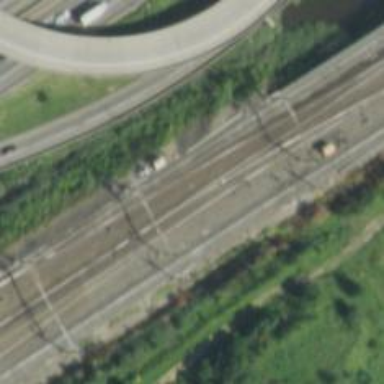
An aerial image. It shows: Railway track with contact lines for electrification.